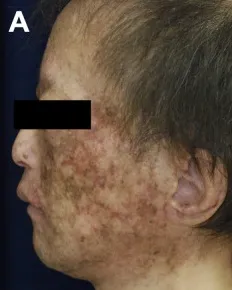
Clinical and histopathological manifestations. Poikiloderma with mottled pigmentation.
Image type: medical_photograph (skin_photograph)